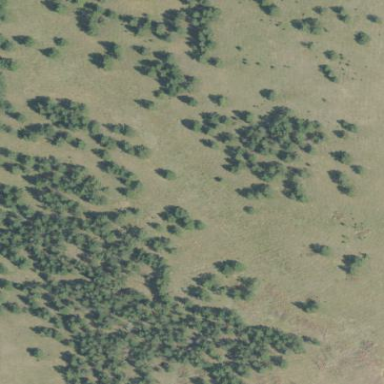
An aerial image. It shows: Woodland with evergreen needle-leaved trees.